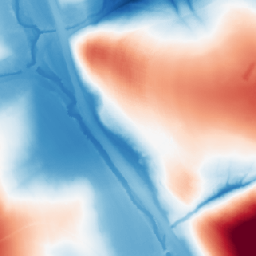
Category: morphological
Decomposition family: morphological
Decomposition parameters: operation: average
size: 100
Upsampling method: area
Upsampling parameters: scale: 8
Upsampling scale: 8